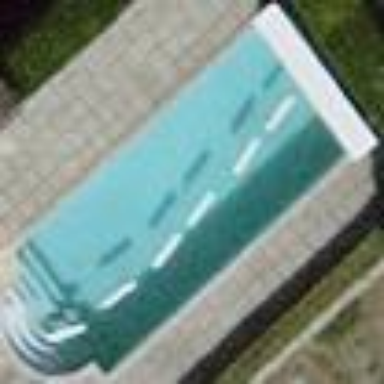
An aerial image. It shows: Outdoor inground swimming pool in leisure land.